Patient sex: F
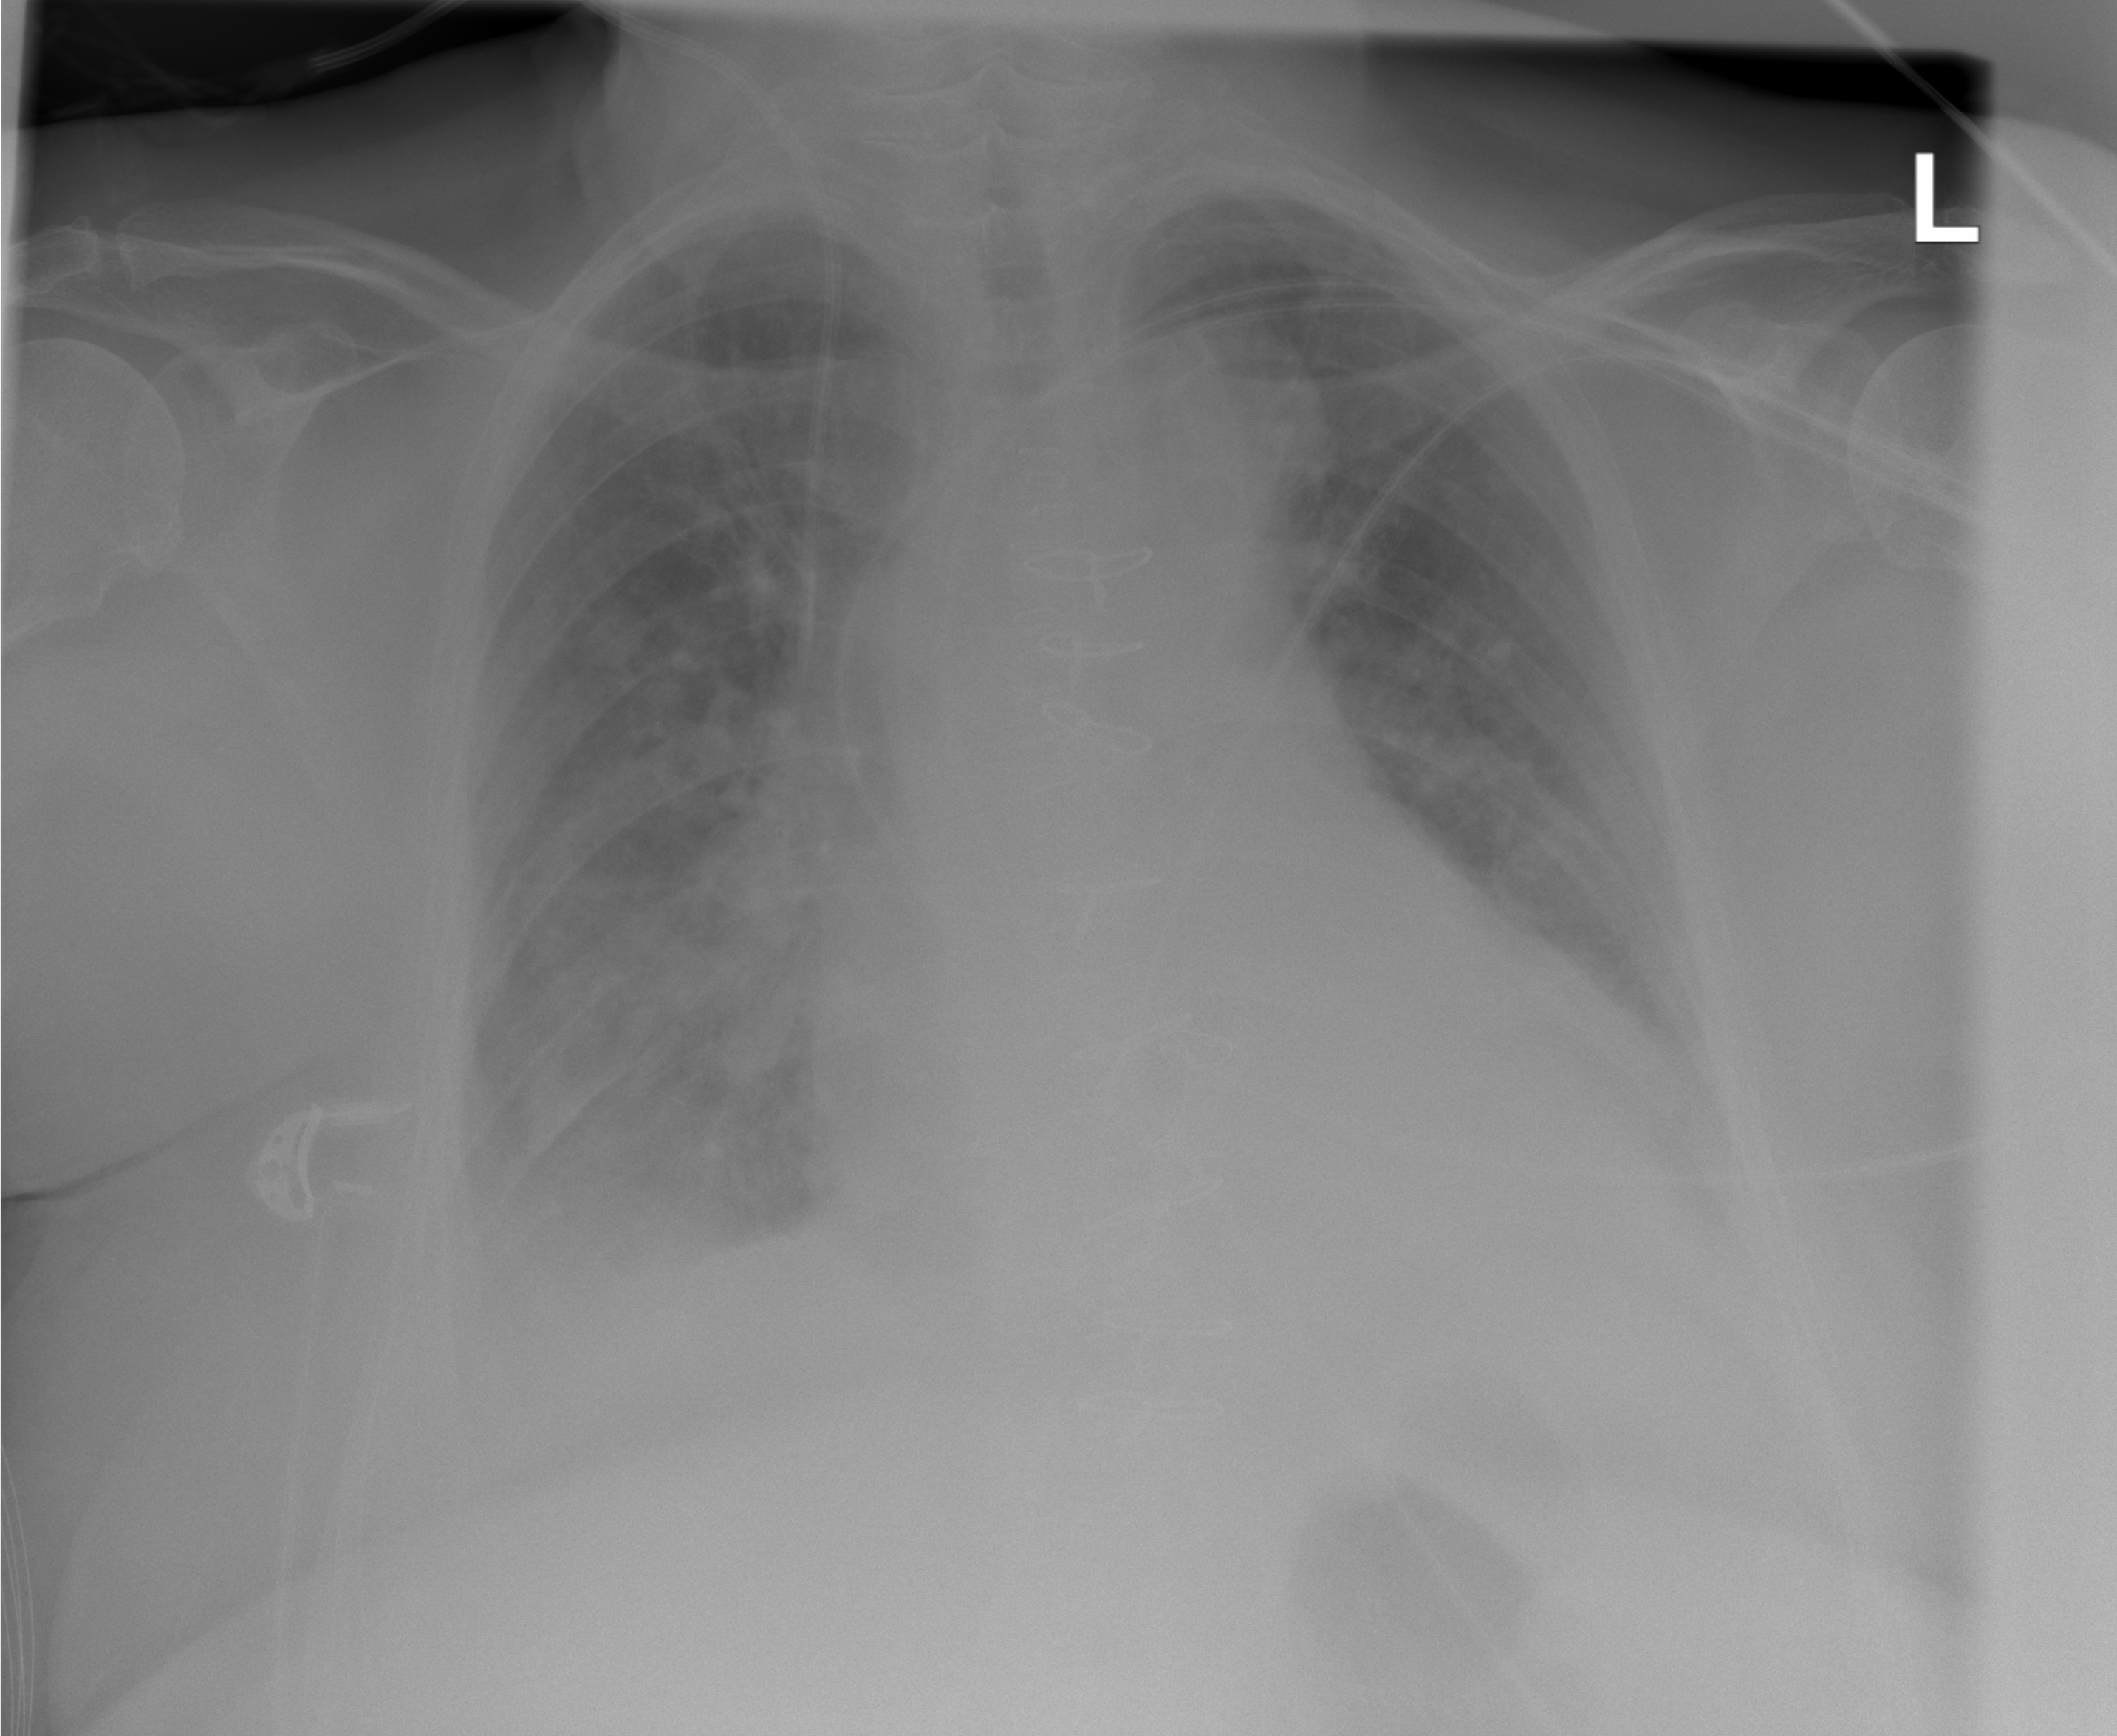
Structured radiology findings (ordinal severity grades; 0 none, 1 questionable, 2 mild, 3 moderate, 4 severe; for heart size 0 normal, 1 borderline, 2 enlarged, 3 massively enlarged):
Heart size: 2
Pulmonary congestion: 2
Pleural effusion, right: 2
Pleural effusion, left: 2
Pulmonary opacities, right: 2
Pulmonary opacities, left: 0
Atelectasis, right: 2
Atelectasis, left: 2